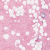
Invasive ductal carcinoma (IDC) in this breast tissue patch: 0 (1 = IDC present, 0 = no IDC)